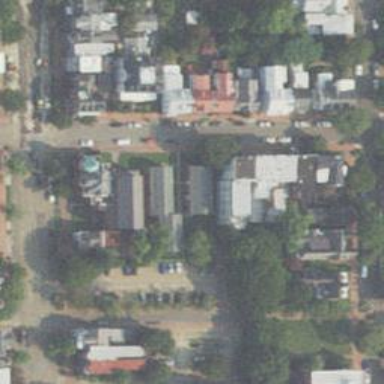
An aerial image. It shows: View of city block.